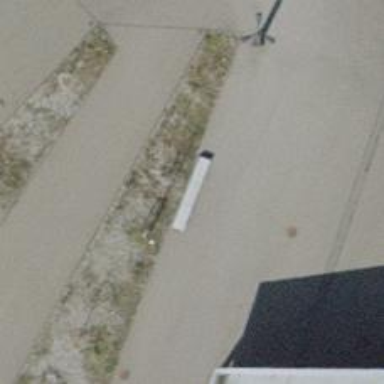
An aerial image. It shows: Concrete bench.